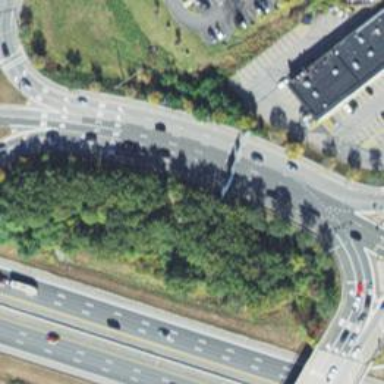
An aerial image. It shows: Primary highway with asphalt surface leading to circular junction.